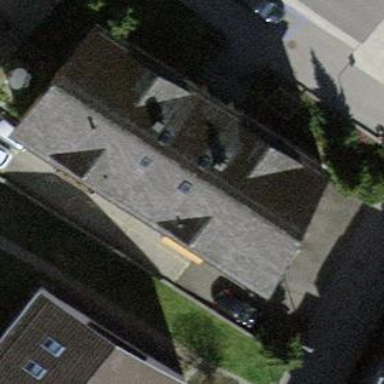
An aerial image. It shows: Gabled roof on pitched apartment building.